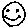
Label: smiley face